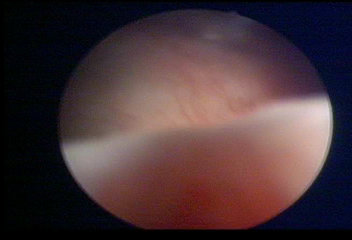
Modality: WLC
Class: Normal mucosa
Bladder cancer association: No